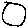
Label: circle